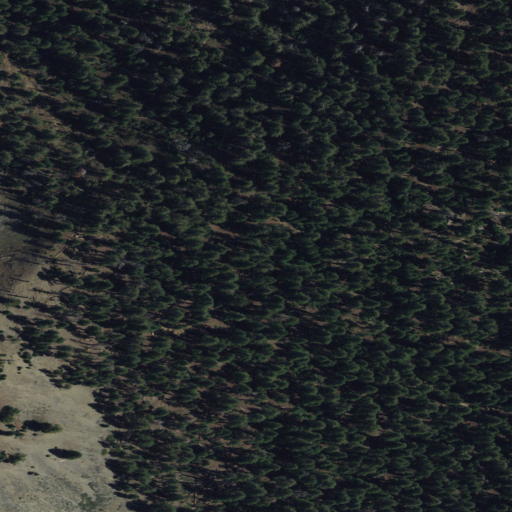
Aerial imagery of gap in California named Timber Gap containing evergreen forest and shrub